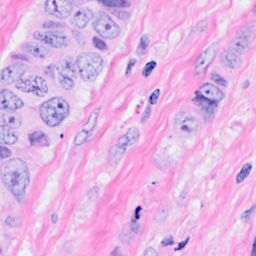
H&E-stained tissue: Breast